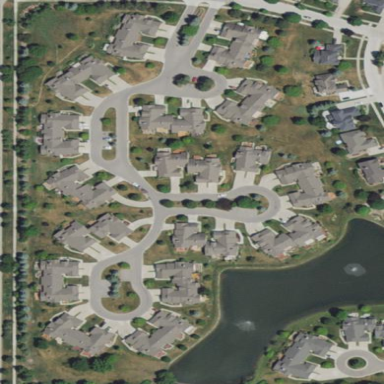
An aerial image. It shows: This residential area consists of single-family homes.